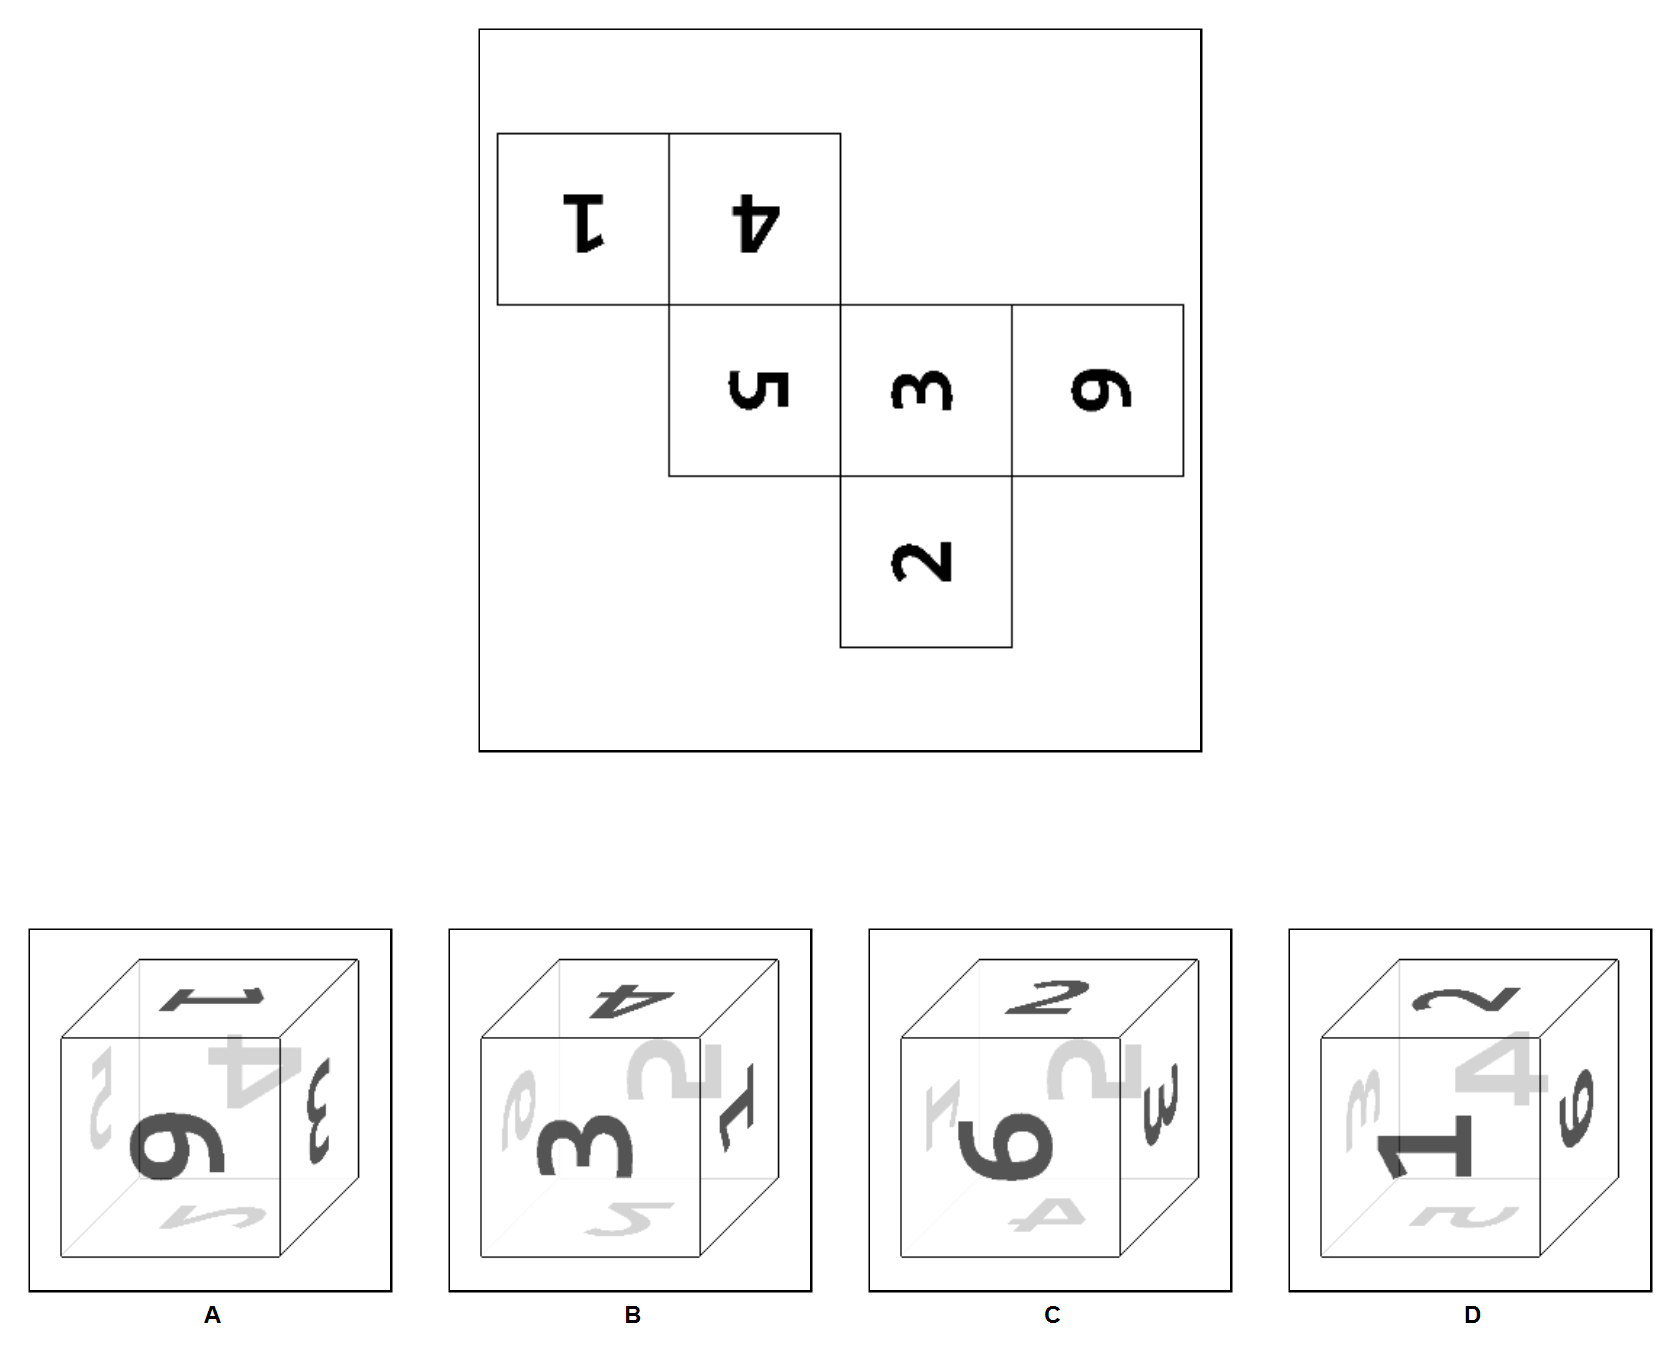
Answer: C